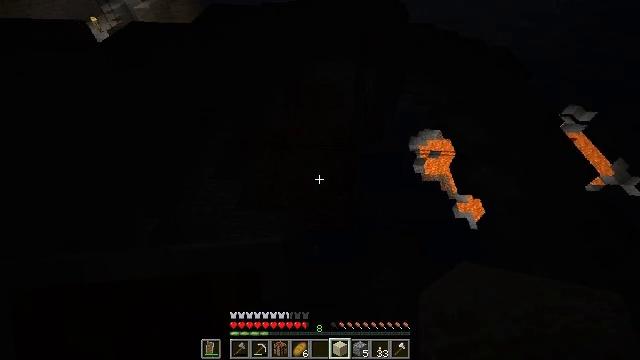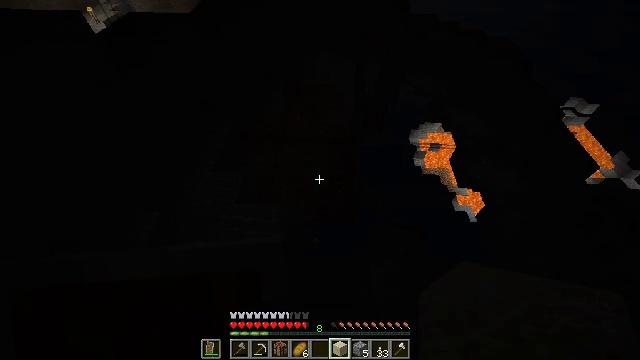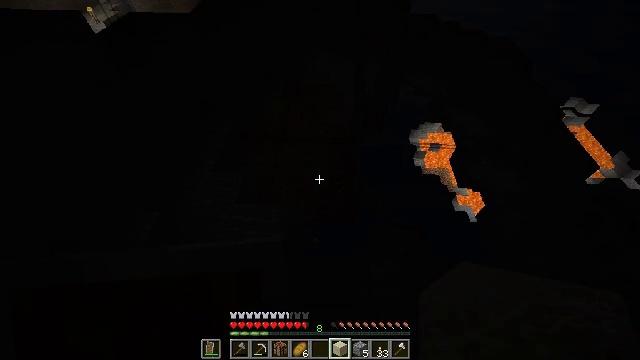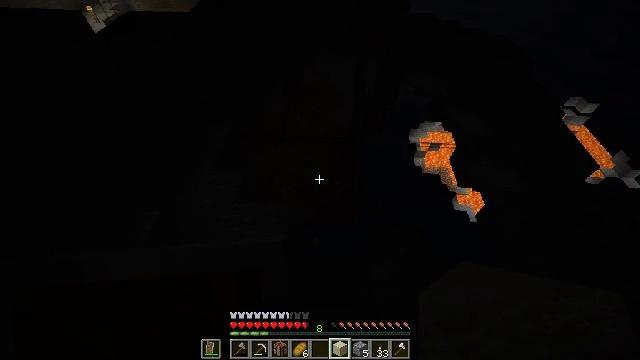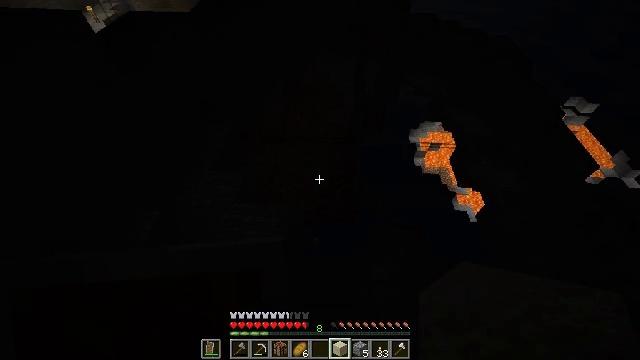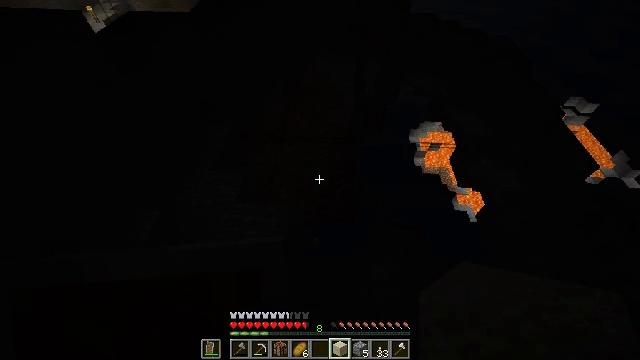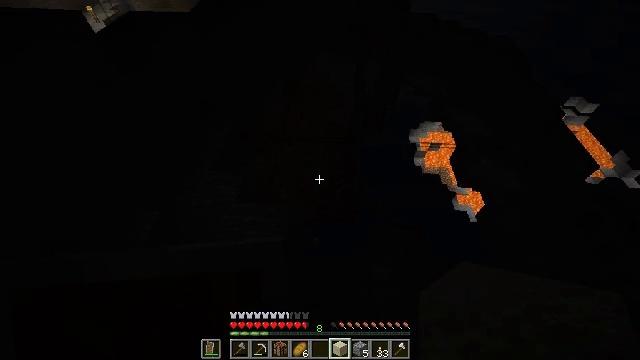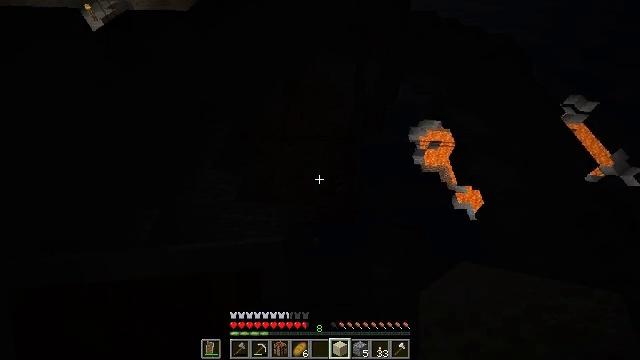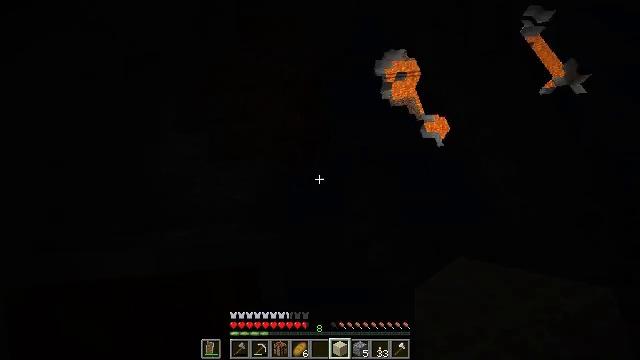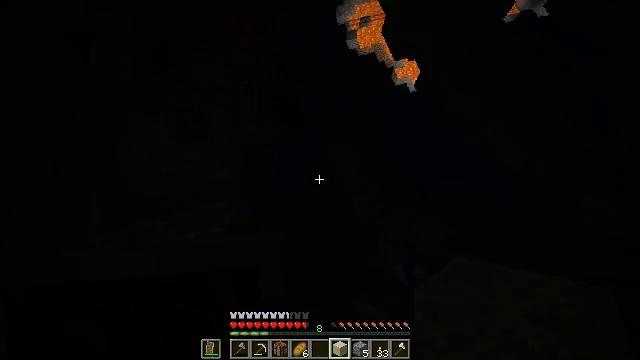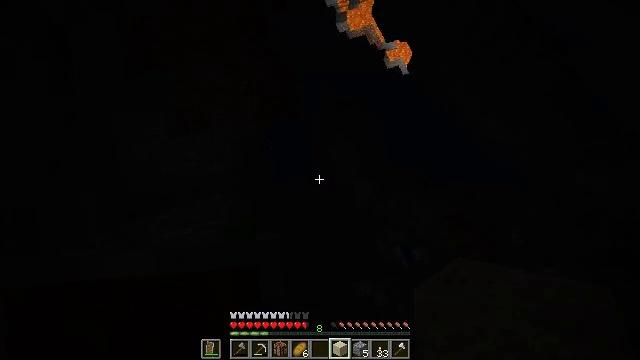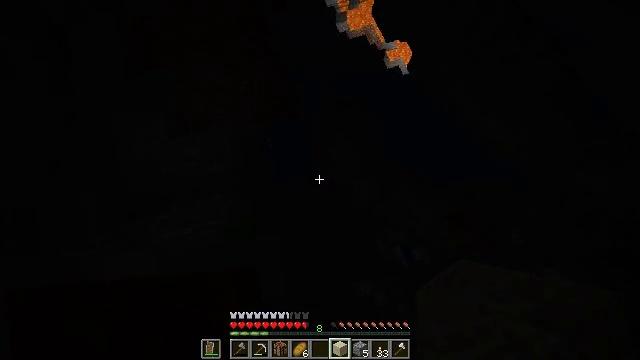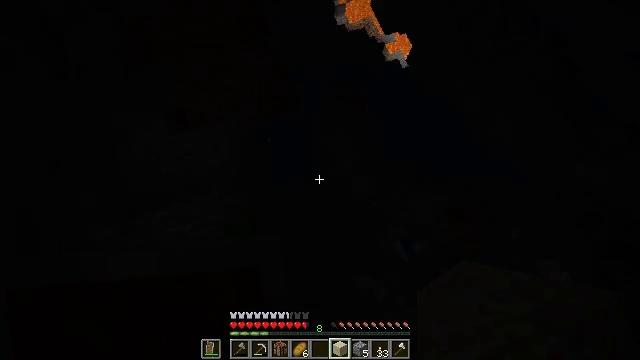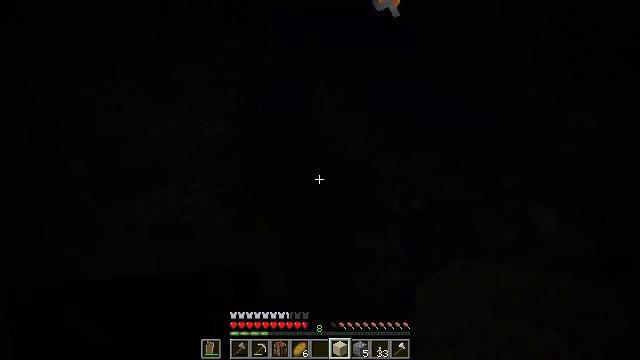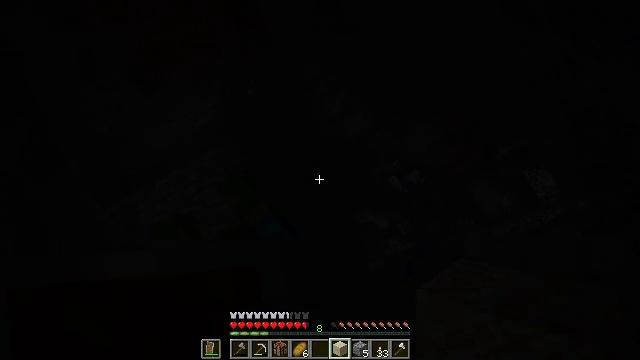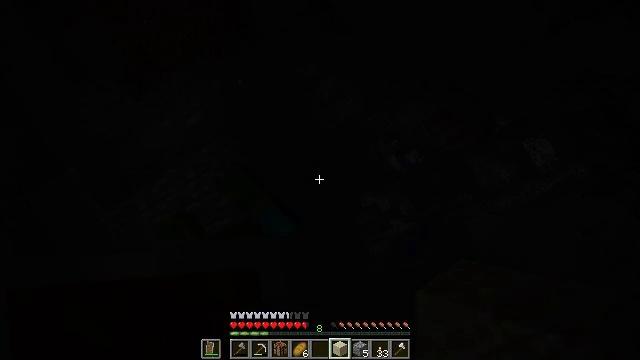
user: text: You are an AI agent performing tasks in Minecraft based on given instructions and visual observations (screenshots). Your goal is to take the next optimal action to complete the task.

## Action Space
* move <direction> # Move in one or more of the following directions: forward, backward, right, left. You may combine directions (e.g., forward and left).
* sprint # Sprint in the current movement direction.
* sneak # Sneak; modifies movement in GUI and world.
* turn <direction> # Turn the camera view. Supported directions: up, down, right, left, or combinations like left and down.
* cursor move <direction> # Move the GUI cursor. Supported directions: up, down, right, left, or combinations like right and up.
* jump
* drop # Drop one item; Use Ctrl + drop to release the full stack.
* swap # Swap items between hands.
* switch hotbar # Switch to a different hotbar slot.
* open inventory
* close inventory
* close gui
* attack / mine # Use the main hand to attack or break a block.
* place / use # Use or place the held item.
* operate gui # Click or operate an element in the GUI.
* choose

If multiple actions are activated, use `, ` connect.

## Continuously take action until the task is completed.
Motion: motion action
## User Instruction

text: Remove the existing composter.
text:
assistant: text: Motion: turn down
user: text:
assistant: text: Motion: no_op
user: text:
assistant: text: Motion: no_op
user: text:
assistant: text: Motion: no_op
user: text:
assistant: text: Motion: no_op
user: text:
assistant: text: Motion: no_op
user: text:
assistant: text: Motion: no_op
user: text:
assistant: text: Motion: turn right and down
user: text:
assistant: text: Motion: turn right and down
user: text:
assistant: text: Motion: turn right and down
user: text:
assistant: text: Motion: no_op
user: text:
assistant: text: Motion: turn down
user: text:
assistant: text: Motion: turn right and down
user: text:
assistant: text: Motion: turn right and down
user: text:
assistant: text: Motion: turn right and down
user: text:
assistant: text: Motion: no_op
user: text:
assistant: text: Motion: no_op
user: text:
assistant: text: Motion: no_op
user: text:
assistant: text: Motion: no_op
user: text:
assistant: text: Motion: no_op
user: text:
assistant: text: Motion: no_op
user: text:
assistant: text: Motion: no_op
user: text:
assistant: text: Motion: turn up
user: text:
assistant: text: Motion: no_op
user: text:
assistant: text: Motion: no_op
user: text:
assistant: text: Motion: no_op
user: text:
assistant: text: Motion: no_op
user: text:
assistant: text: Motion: no_op
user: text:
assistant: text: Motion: turn left and down
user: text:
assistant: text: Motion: turn left and down